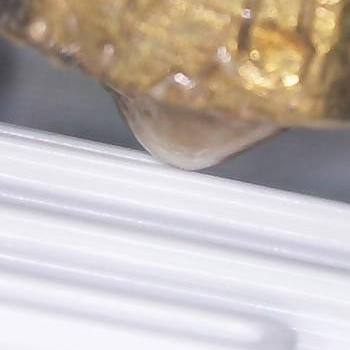
Flow rate: 70%